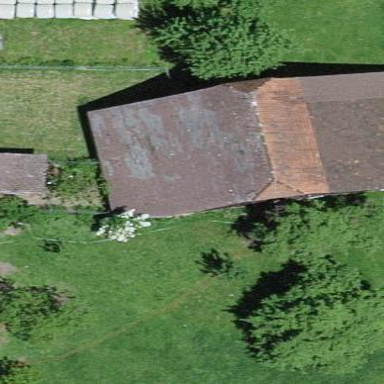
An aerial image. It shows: Barn.